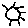
Label: sun